Question: The segment control is cant able to relocate the position in vertical.It shows like in the image .Can any one help me to positioning the segment control.
'''
int offset = BAR_OFFSET + 40 * bars.count;
for (int i = bars.count; i < guessRows; i++)
{
UISegmentedControl *bar = [[UISegmentedControl alloc] initWithItems:
[NSArray arrayWithObjects:@"", @"", @"", nil]];
bar.segmentedControlStyle = UISegmentedControlStyleBar;
bar.transform = CGAffineTransformMakeRotation(M_PI_2);
bar.momentary = YES;
[bar addTarget:self action:@selector(submitGuess:)
forControlEvents:UIControlEventValueChanged];
CGRect frame = bar.frame;
frame.origin.y = offset; // position it below the last bar
frame.origin.x = 20; // give it some padding on the left
[self.view addSubview:bar]; // add the bar to the main view
[bars addObject:bar];
[bar release];
}
'''

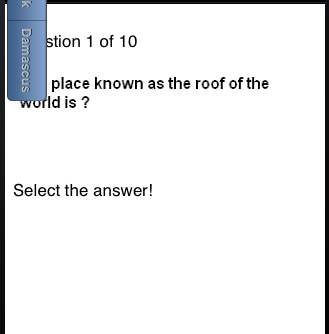
Answer: you can create segment control programmatic and set frame to maintain your segment control position and add segmentcontrol to your view Controller like this :-
'''
UISegmentedControl *segmentedControl = [[UISegmentedControl alloc] initWithItems:itemArray];
segmentedControl.frame = CGRectMake(35, 200, 250, 50);
segmentedControl.segmentedControlStyle = UISegmentedControlStylePlain;
segmentedControl.selectedSegmentIndex = 1;
[self.view addSubview:segmentedControl];
'''